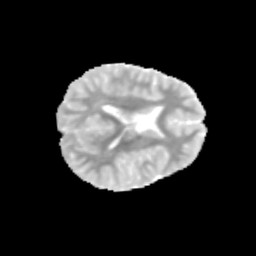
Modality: MD
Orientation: axial
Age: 9
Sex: male
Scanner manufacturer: siemens
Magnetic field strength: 3 T
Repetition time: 3.8 s
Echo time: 0.07 s